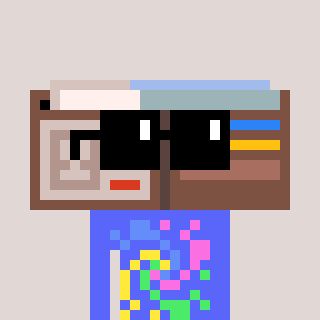
a pixel art character with square black sunglasses, a wallet-shaped head and a purple-colored body on a warm background